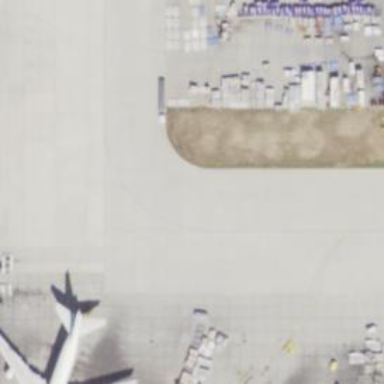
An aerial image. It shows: Image of taxiway at airport.